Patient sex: M
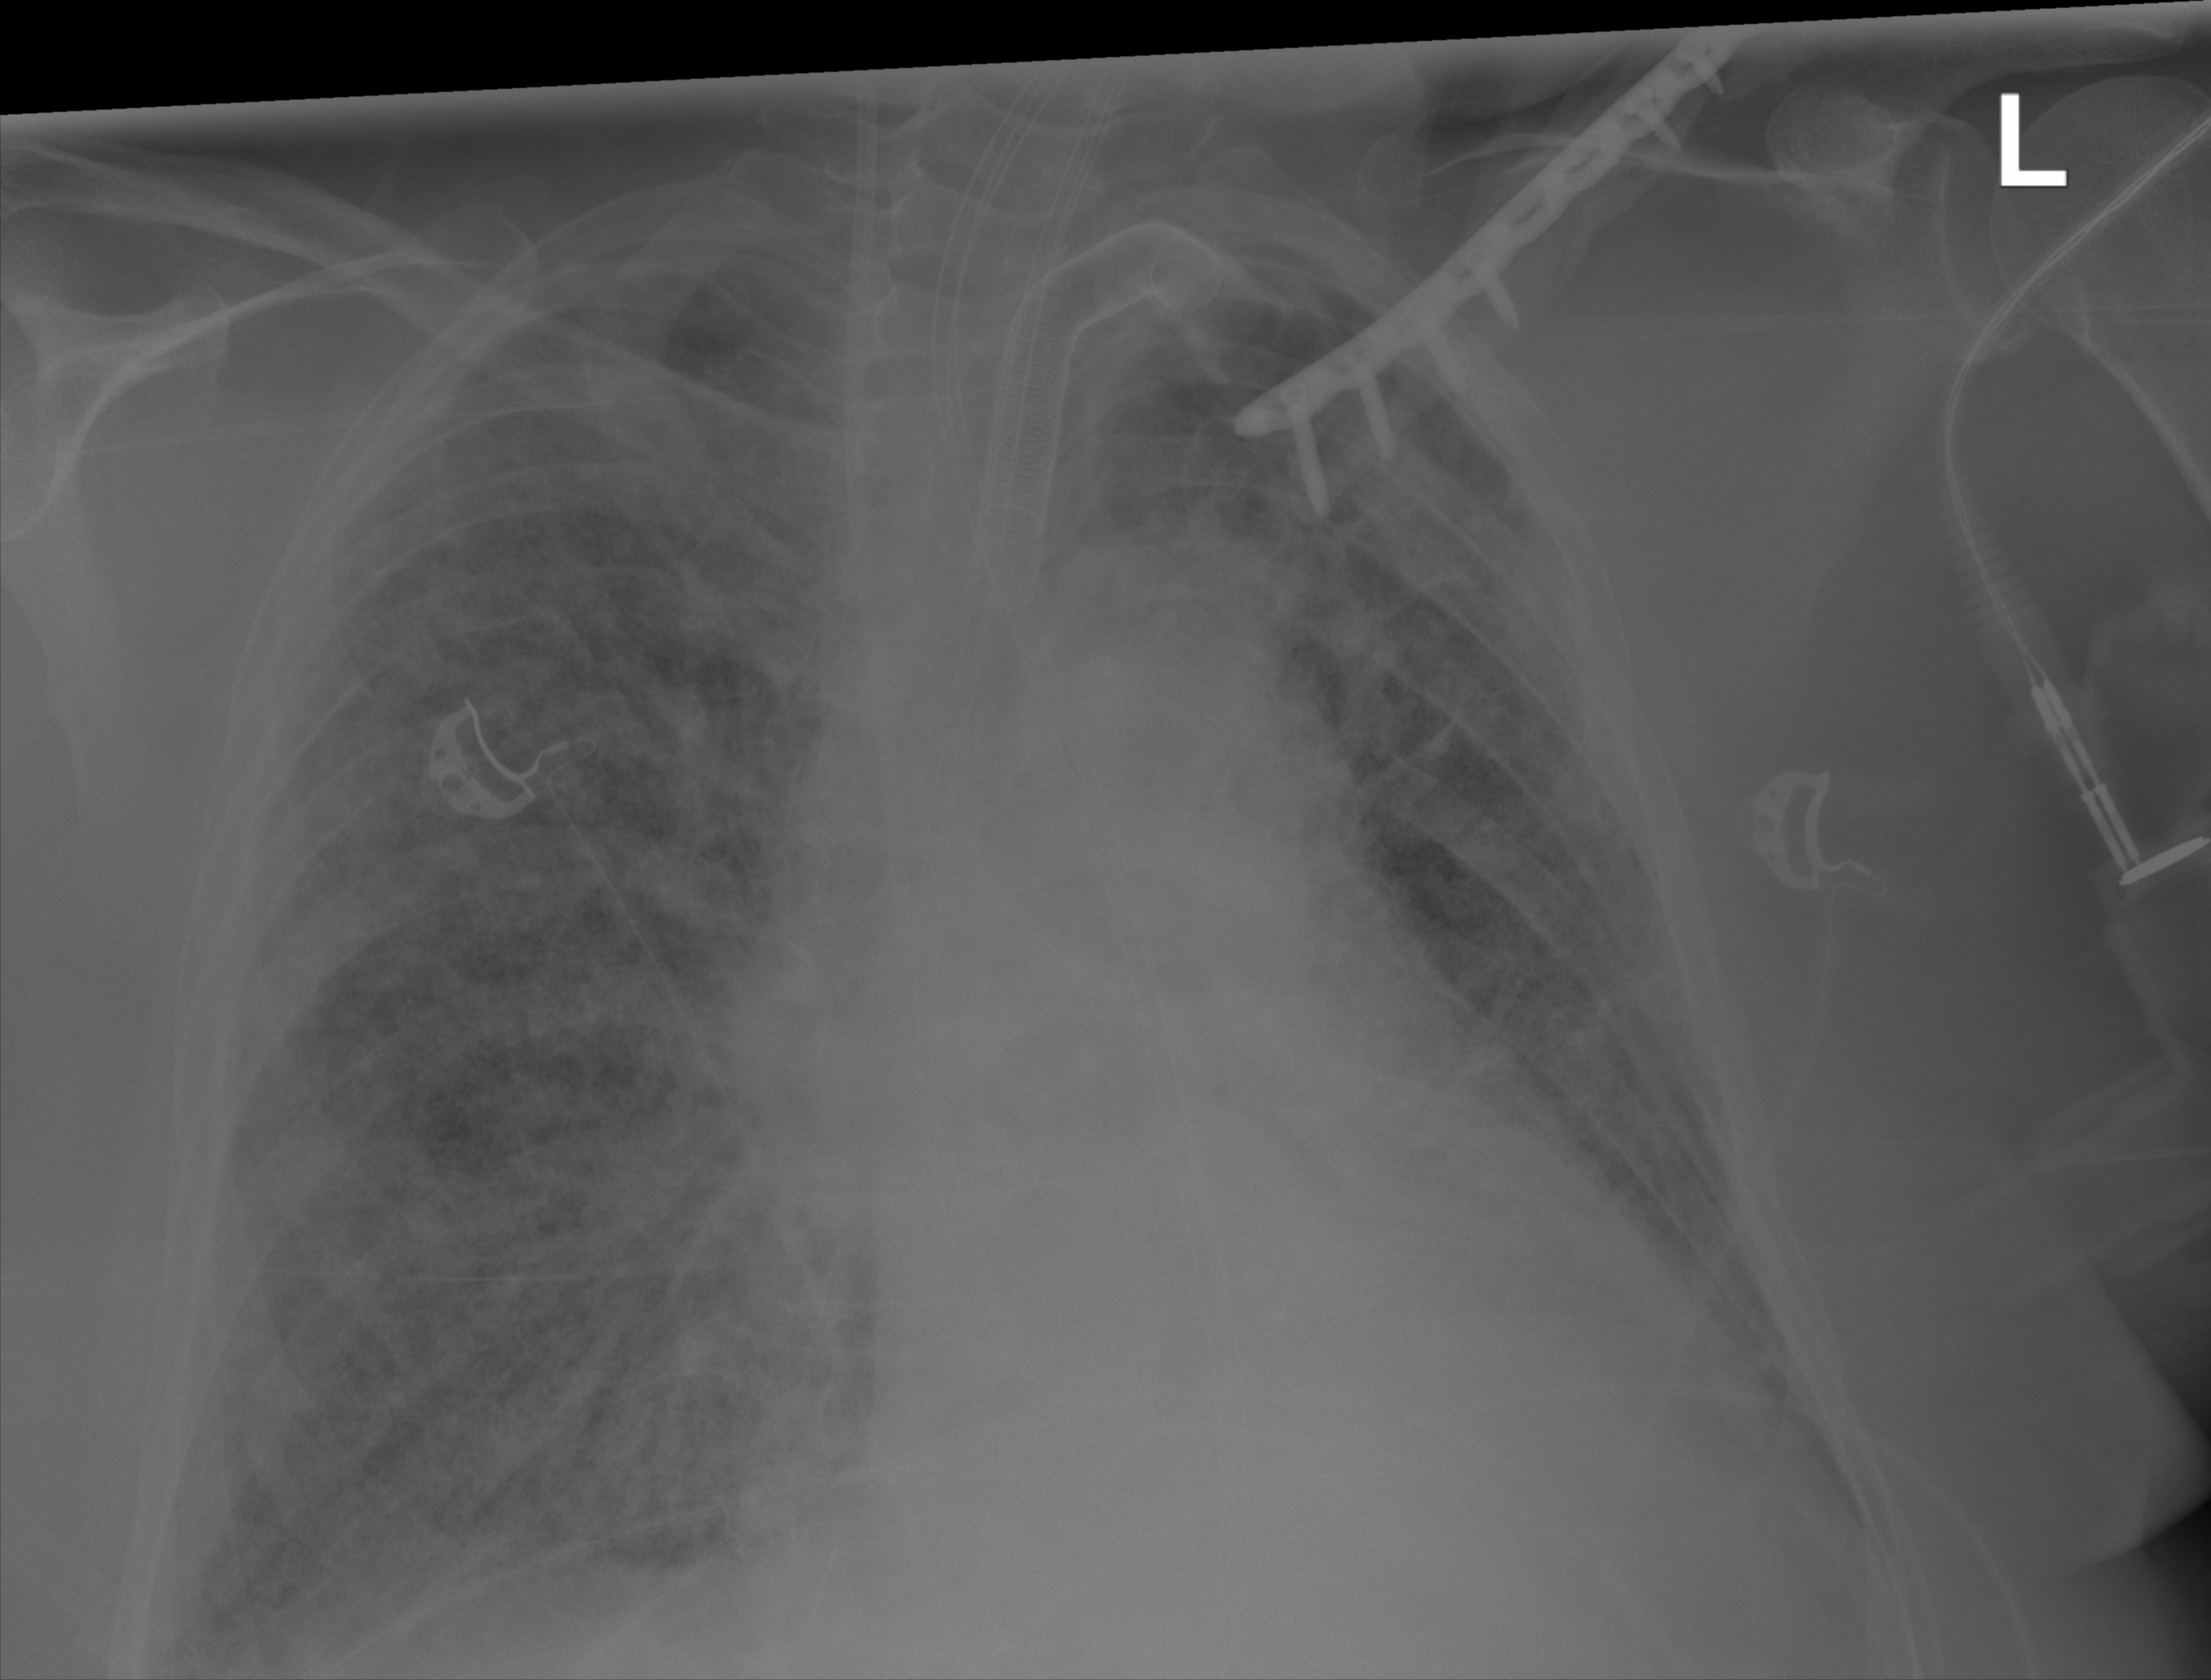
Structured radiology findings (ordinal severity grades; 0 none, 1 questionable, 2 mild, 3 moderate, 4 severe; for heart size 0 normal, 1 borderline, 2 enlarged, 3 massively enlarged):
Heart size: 2
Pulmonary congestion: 0
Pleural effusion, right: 2
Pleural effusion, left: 2
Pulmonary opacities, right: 3
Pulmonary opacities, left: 3
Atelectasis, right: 2
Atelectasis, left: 2